【题型】填空题　【知识点】平面几何　【难度】medium
如图，在 $\triangle ABC$ 中，$DE \parallel BC$，$\frac{AD}{DB}=\frac{1}{2}$，则 $S_{\triangle ADE}:S_{\triangle BEC}=$ \_\_\_\_\_\_。

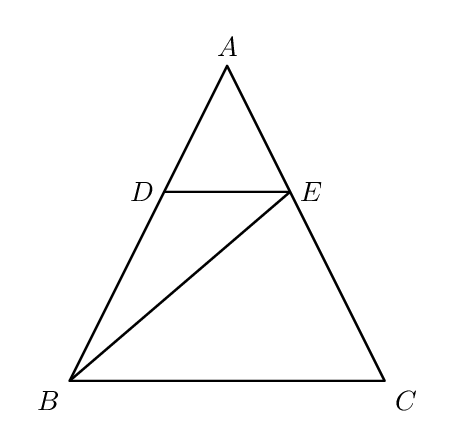
【解答】

\noindent \textbf{【答案】} $\boldsymbol{1:6}$

\vspace{0.2cm}
\noindent \textbf{【详解】} 解：$\because \dfrac{AD}{DB} = \dfrac{1}{2}$，$AD + DB = AB$，
$\therefore \dfrac{S_{\triangle ADE}}{S_{\triangle BDE}} = \dfrac{1}{2}$，$\dfrac{AD}{AB} = \dfrac{1}{3}$，
$\therefore S_{\triangle BDE} = 2S_{\triangle ADE}$，

$\because DE \parallel BC$，
$\therefore \triangle ADE \backsim \triangle ABC$，
$\therefore \dfrac{S_{\triangle ADE}}{S_{\triangle ABC}} = \left(\dfrac{AD}{AB}\right)^2 = \dfrac{1}{9}$，
$\therefore S_{\triangle ABC} = 9S_{\triangle ADE}$，

$\because S_{\triangle ABC} = S_{\triangle ADE} + S_{\triangle BDE} + S_{\triangle BEC}$，
$\therefore 9S_{\triangle ADE} = S_{\triangle ADE} + 2S_{\triangle ADE} + S_{\triangle BEC}$，
$\therefore S_{\triangle BEC} = 6S_{\triangle ADE}$，
$\therefore \dfrac{S_{\triangle ADE}}{S_{\triangle BEC}} = \dfrac{1}{6}$，
故答案为：$\boldsymbol{1:6}$．